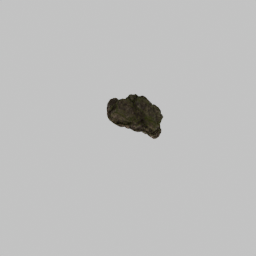
Label: nature